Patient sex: M
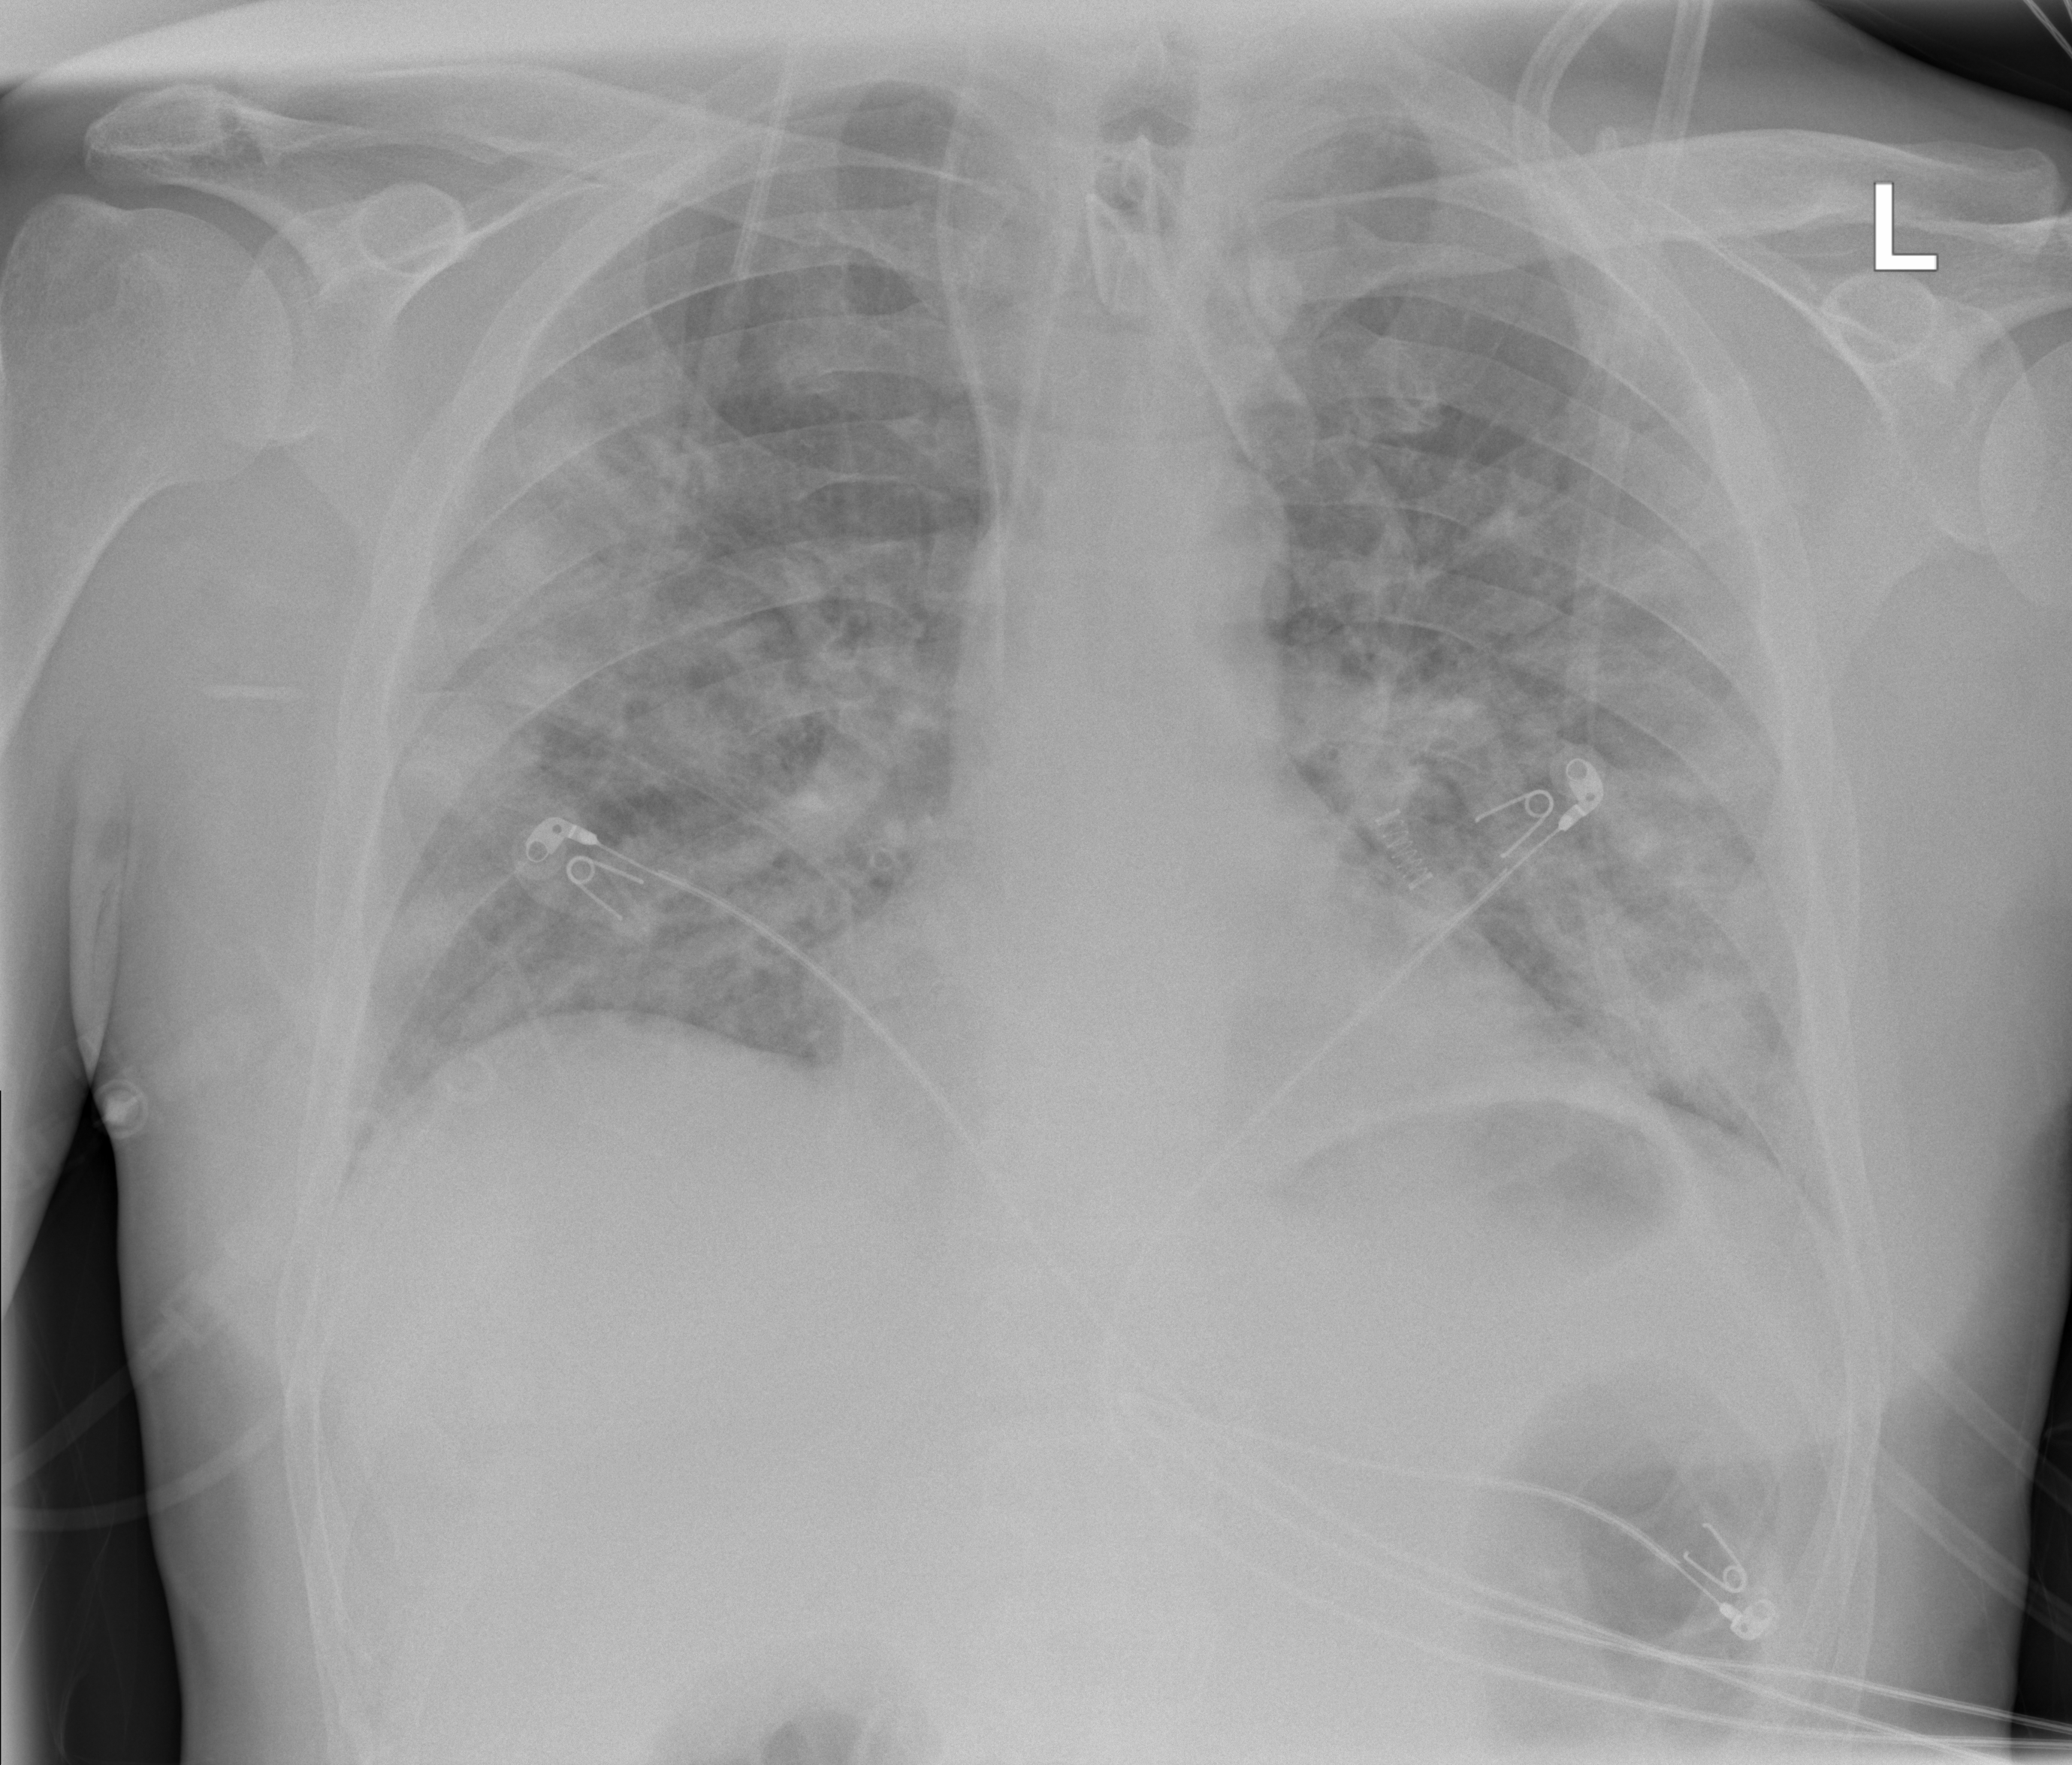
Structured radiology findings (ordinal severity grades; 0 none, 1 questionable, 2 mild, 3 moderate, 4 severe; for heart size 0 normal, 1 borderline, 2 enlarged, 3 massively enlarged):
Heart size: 0
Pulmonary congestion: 0
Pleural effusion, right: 0
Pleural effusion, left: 0
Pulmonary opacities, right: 3
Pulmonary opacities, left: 3
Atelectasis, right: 2
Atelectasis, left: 2